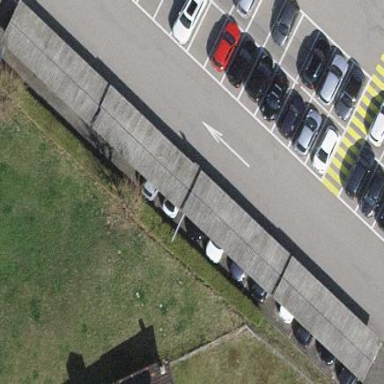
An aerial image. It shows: View of roof of building.